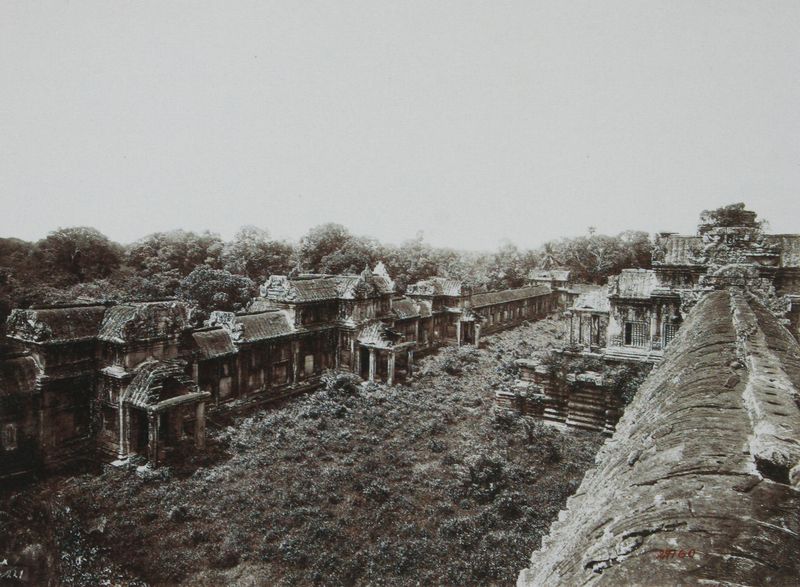
Titel: Angkor Wat, Blick zur ersten, noch überwuchterten Terrasse
Künstler: Émile Gsell
Standort: Berlin
Institution: Staatliche Museen zu Berlin, Museum für Asiatische Kunst
Schlagwörter: baum, himmel, weiß, bäume, grün, landschaft, fenster, grau, marmor, schwarz, straße, säule, säulen, anlage, dach, gebäude, gras, haus, schloss, wiese, alt, architektur, stein, steine, erde, horizont, häuser, natur, strauch, boden, pflanzen, wald, vorbau, garten, dächer, giebel, mauer, hütten, stufen, foto, fotografie, photographie, verfall, eingang, ruine, orient, palast, moos, asien, schwarz-weiss, ruinen, photo, china, bewachsen, urwald, barriere, tempel, vordach, indien, aufnahme, bauten, indonesien, verfallen, pfahlbauten, zerfall, wachsen, wall, tempek, reisen, dschungel, ausgrabung, regenwald, verwuchert, maya, fluchtlinie, riesen, thailand, tempelbezirk, überwachsen, kambodscha, betrachterposition, b#ume, 19. jh., 20. jh., antiek, borrobodur, wanld, indonseien